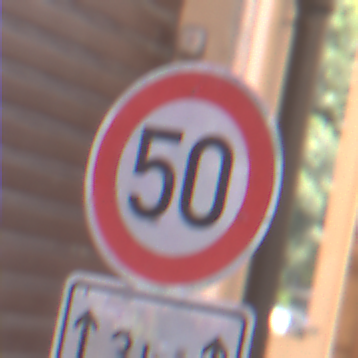
Verkehrszeichen: Geschwindigkeit50
Zusatzzeichen unten: LaengeEinerStrecke2
Umgebung: Outdoor, Urban
Tageszeit: MorningAfternoon
Wetter: Clear
Licht: Natural
Jahreszeit: NotSpecified
Kontrast: LowContrast